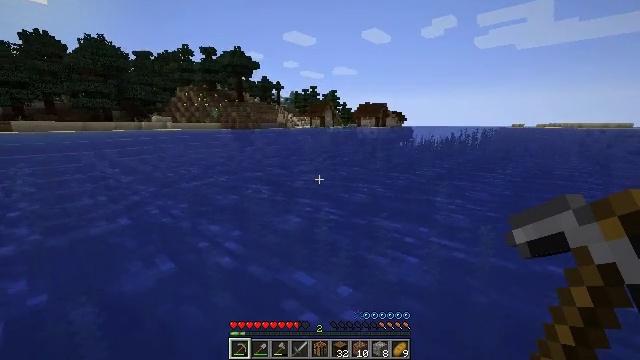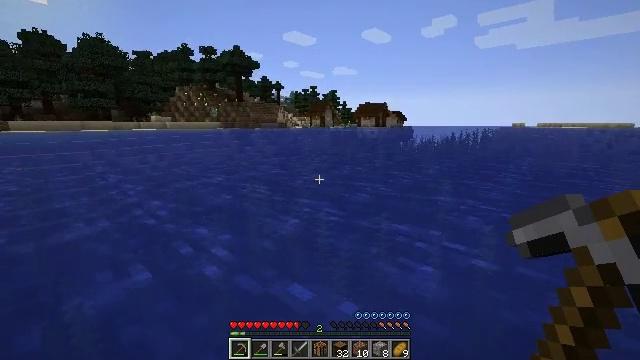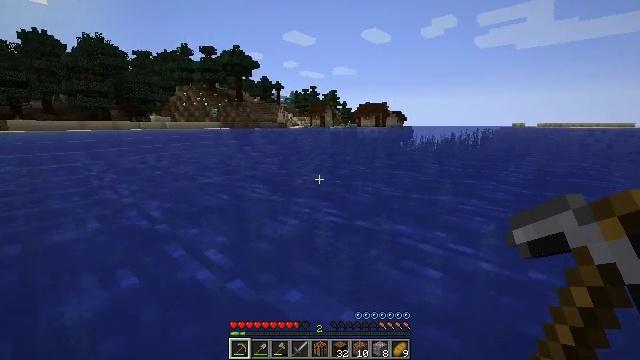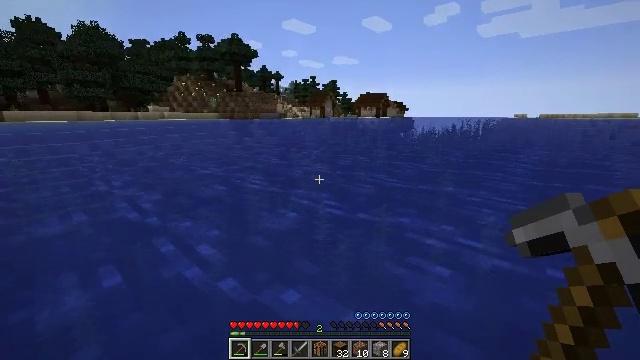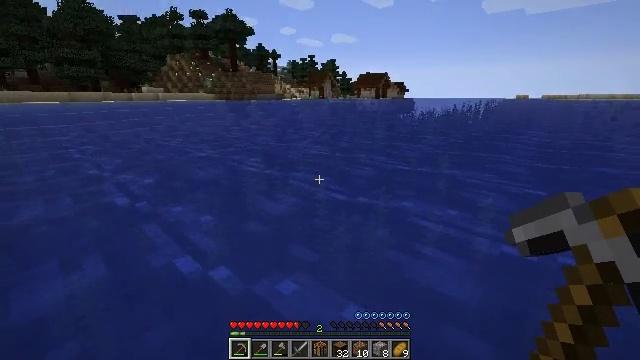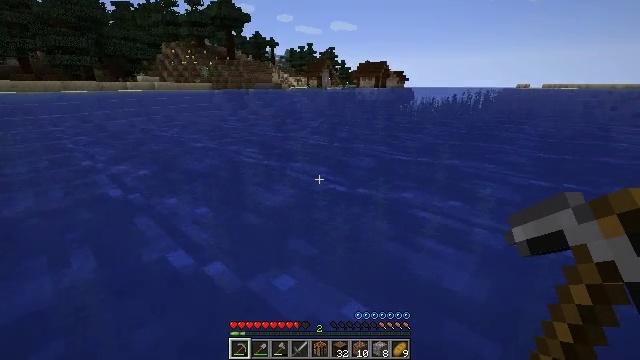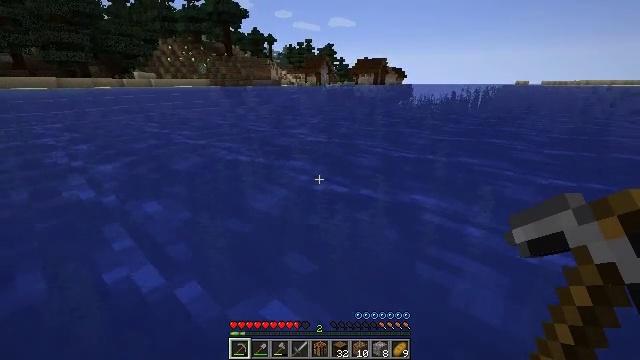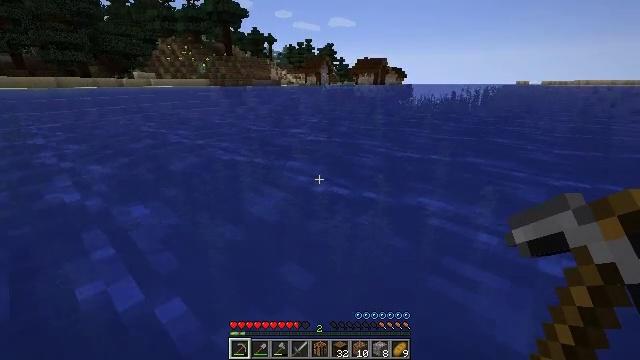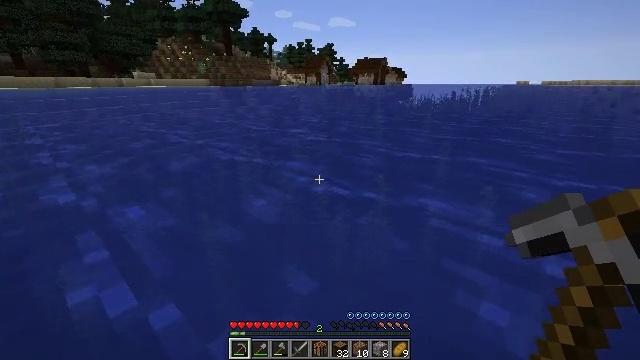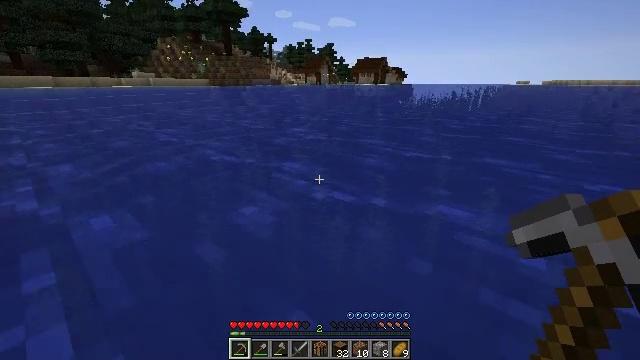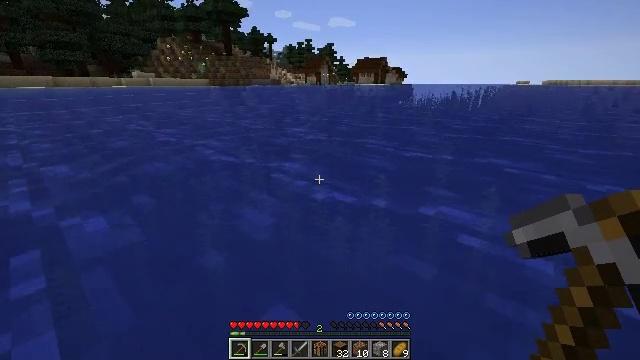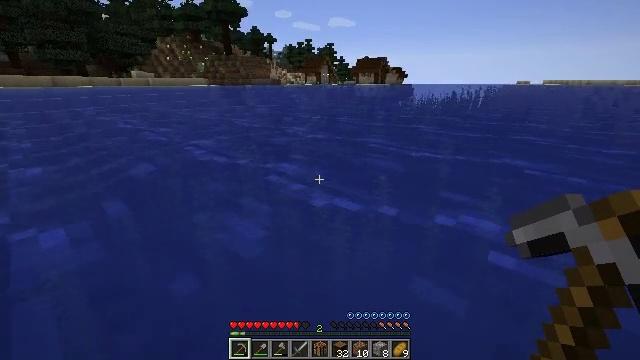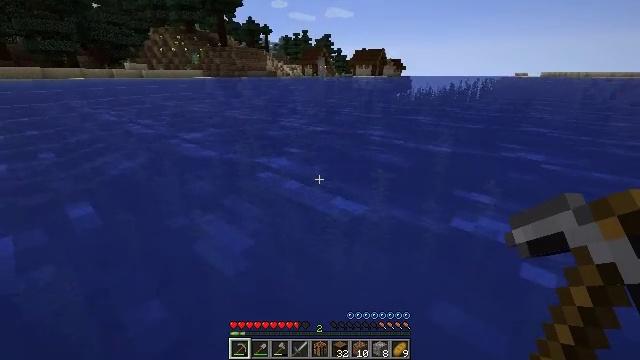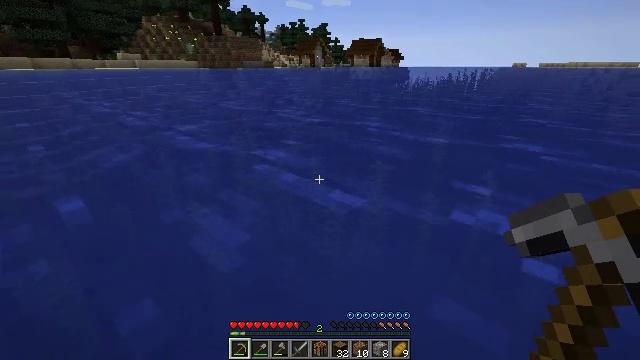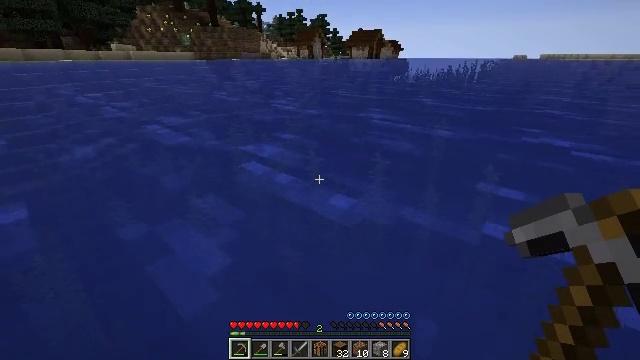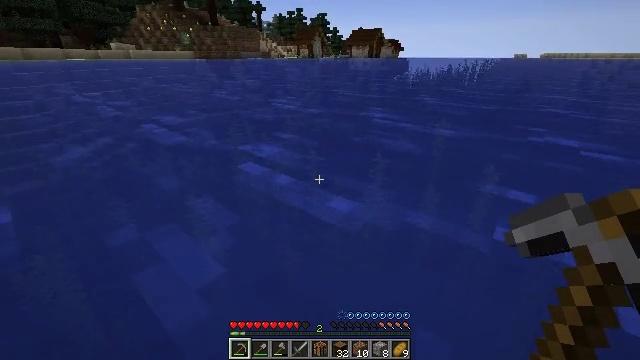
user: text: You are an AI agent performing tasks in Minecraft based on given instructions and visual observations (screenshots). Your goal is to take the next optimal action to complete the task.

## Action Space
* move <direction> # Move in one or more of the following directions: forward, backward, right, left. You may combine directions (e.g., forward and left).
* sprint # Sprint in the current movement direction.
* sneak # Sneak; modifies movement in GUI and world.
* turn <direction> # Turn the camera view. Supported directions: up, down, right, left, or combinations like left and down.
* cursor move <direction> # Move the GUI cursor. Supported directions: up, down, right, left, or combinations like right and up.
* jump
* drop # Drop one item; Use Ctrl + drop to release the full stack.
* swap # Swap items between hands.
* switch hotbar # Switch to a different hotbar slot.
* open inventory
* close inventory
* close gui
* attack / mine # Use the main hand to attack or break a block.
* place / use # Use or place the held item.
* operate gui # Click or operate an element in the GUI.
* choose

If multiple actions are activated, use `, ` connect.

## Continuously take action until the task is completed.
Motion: motion action
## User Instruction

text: Harvesting kelp can be done quickly underwater.
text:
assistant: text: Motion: move forward, sprint
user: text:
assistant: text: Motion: move forward, sprint
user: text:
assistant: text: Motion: move forward, sprint, turn down
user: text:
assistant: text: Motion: move forward, sprint, turn down
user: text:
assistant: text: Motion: move forward, sprint, turn down
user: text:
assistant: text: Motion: move forward, sprint
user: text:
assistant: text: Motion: move forward, sprint
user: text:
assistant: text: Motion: move forward, sprint
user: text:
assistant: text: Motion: move forward, sprint
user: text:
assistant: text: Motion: move forward, sprint
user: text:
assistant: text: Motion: move forward, sprint
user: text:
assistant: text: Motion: move forward, sprint, turn down
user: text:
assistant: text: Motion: move forward, sprint, turn down
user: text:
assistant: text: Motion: move forward, turn down
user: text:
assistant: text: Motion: move forward
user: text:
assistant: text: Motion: move forward
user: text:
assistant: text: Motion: move forward
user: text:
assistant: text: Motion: move forward
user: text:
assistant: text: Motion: move forward
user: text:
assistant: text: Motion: move forward
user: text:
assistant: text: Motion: move forward
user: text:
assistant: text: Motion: move forward
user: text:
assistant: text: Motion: move forward
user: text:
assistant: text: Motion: move forward
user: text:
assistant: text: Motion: move forward
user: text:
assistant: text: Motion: move forward
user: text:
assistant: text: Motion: move forward
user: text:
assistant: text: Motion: move forward
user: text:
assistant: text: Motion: move forward
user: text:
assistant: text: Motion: move forward